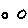
Label: circle